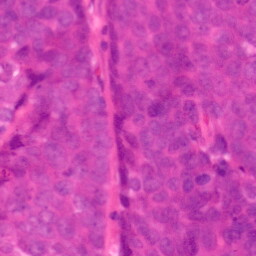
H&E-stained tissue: Colon